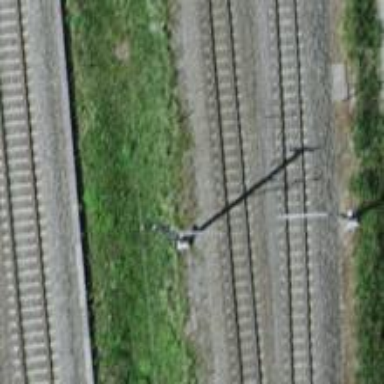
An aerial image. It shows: Power pole.